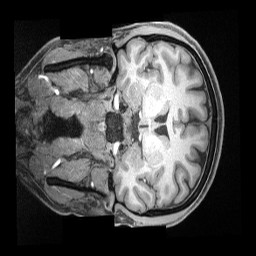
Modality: T1w
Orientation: coronal
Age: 28
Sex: male
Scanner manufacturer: siemens
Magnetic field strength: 3 T
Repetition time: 2.3 s
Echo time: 0.00186 s